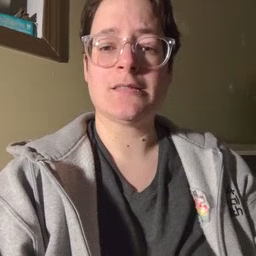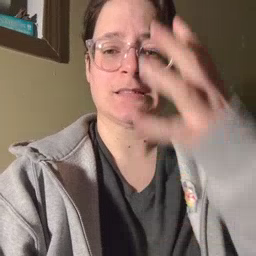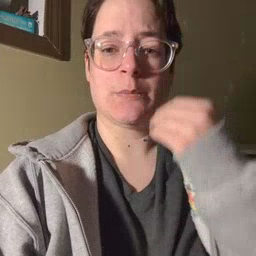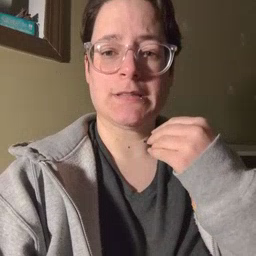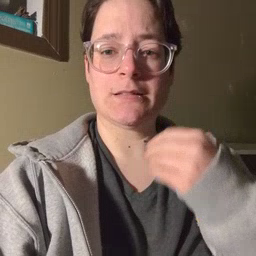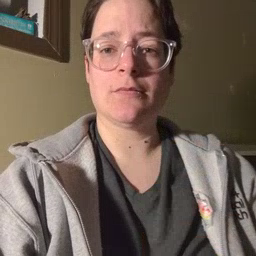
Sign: sleepy